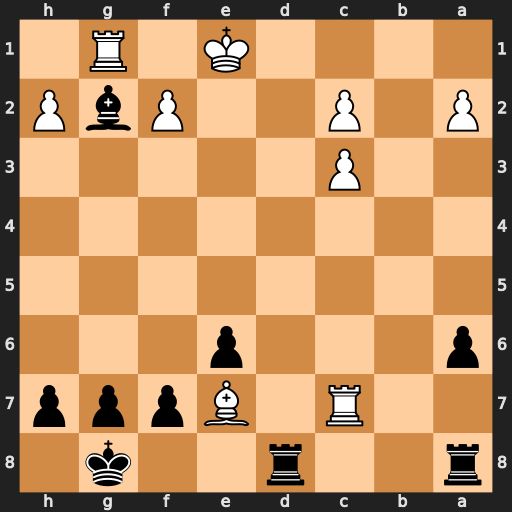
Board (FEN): r2r2k1/2R1Bppp/p3p3/8/8/2P5/P1P2PbP/4K1R1
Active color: b
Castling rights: -
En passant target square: -
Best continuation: Bf3 Bxd8 Rxd8 Rc8 Rxc8